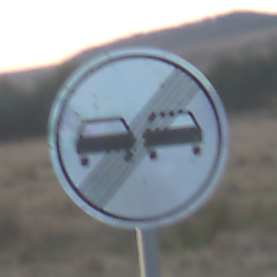
Verkehrszeichen: EndeUeberholverbot
Umgebung: Outdoor, Nature
Tageszeit: SunriseSunset
Wetter: Clear
Licht: Natural
Jahreszeit: Winter
Kontrast: LowContrast